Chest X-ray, PA view. Patient: 58 years old, sex F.
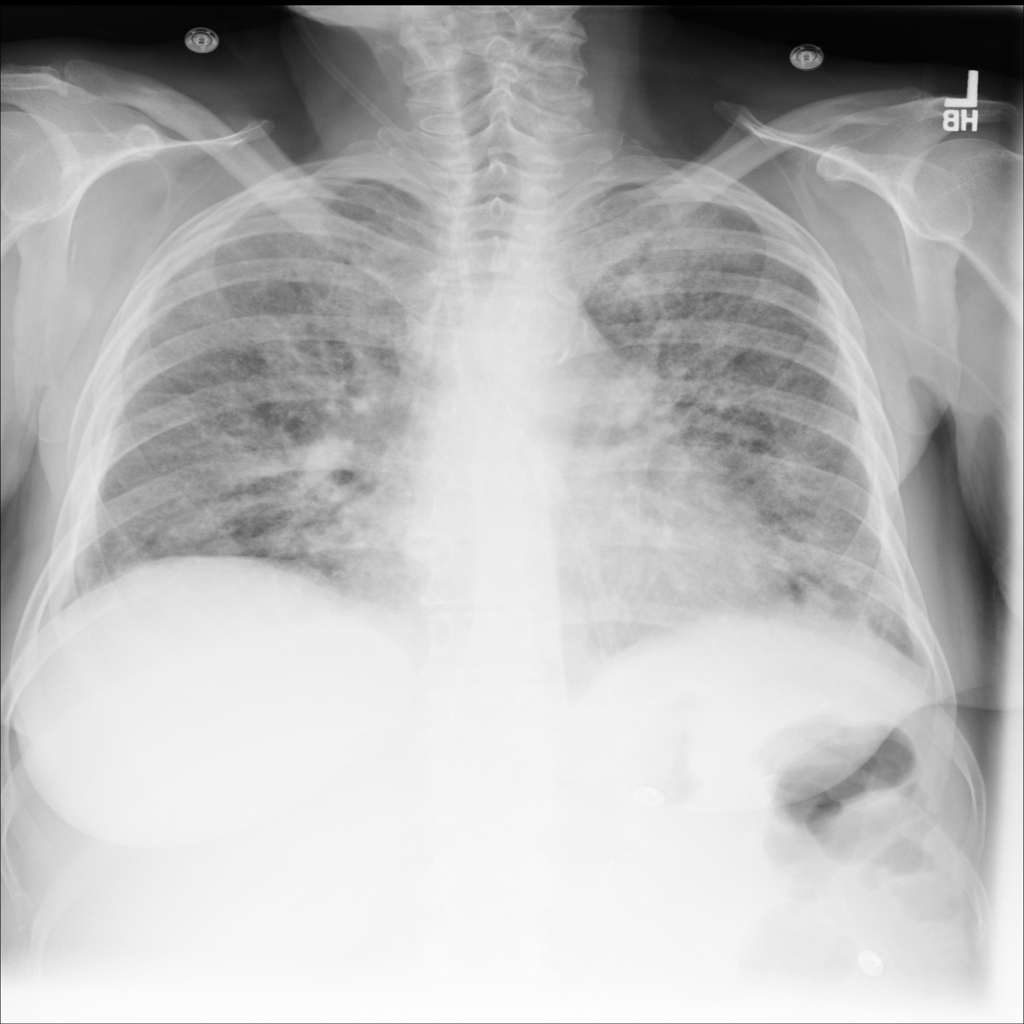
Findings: No Finding